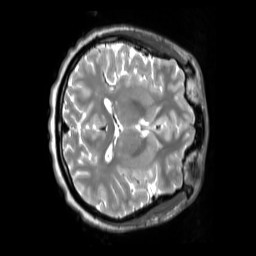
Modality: T2w
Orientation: axial
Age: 21
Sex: female
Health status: ill
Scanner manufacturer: siemens
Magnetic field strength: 3 T
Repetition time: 2.8 s
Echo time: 0.326 s